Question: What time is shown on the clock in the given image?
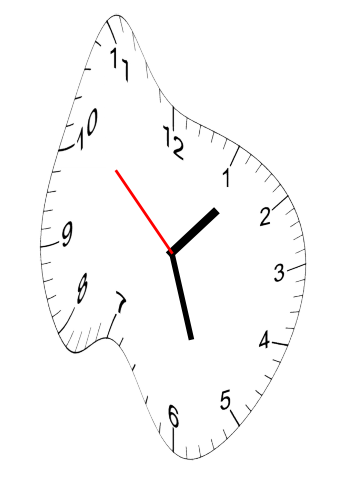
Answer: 01:26:52